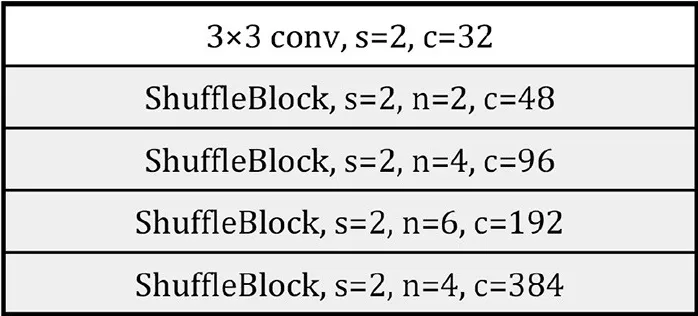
The ShuffleNet v2 backbone. Each line describes a sequence of one or more identical (modulo stride) layers, repeating for n times. All layers in the same sequence have the same number c of output channels. The first layer of each sequence has a stride s and all others use stride 1. All spatial convolutions use 3 x 3 kernels.
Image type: chart (chart)